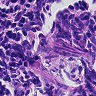
Metastatic tissue present: no